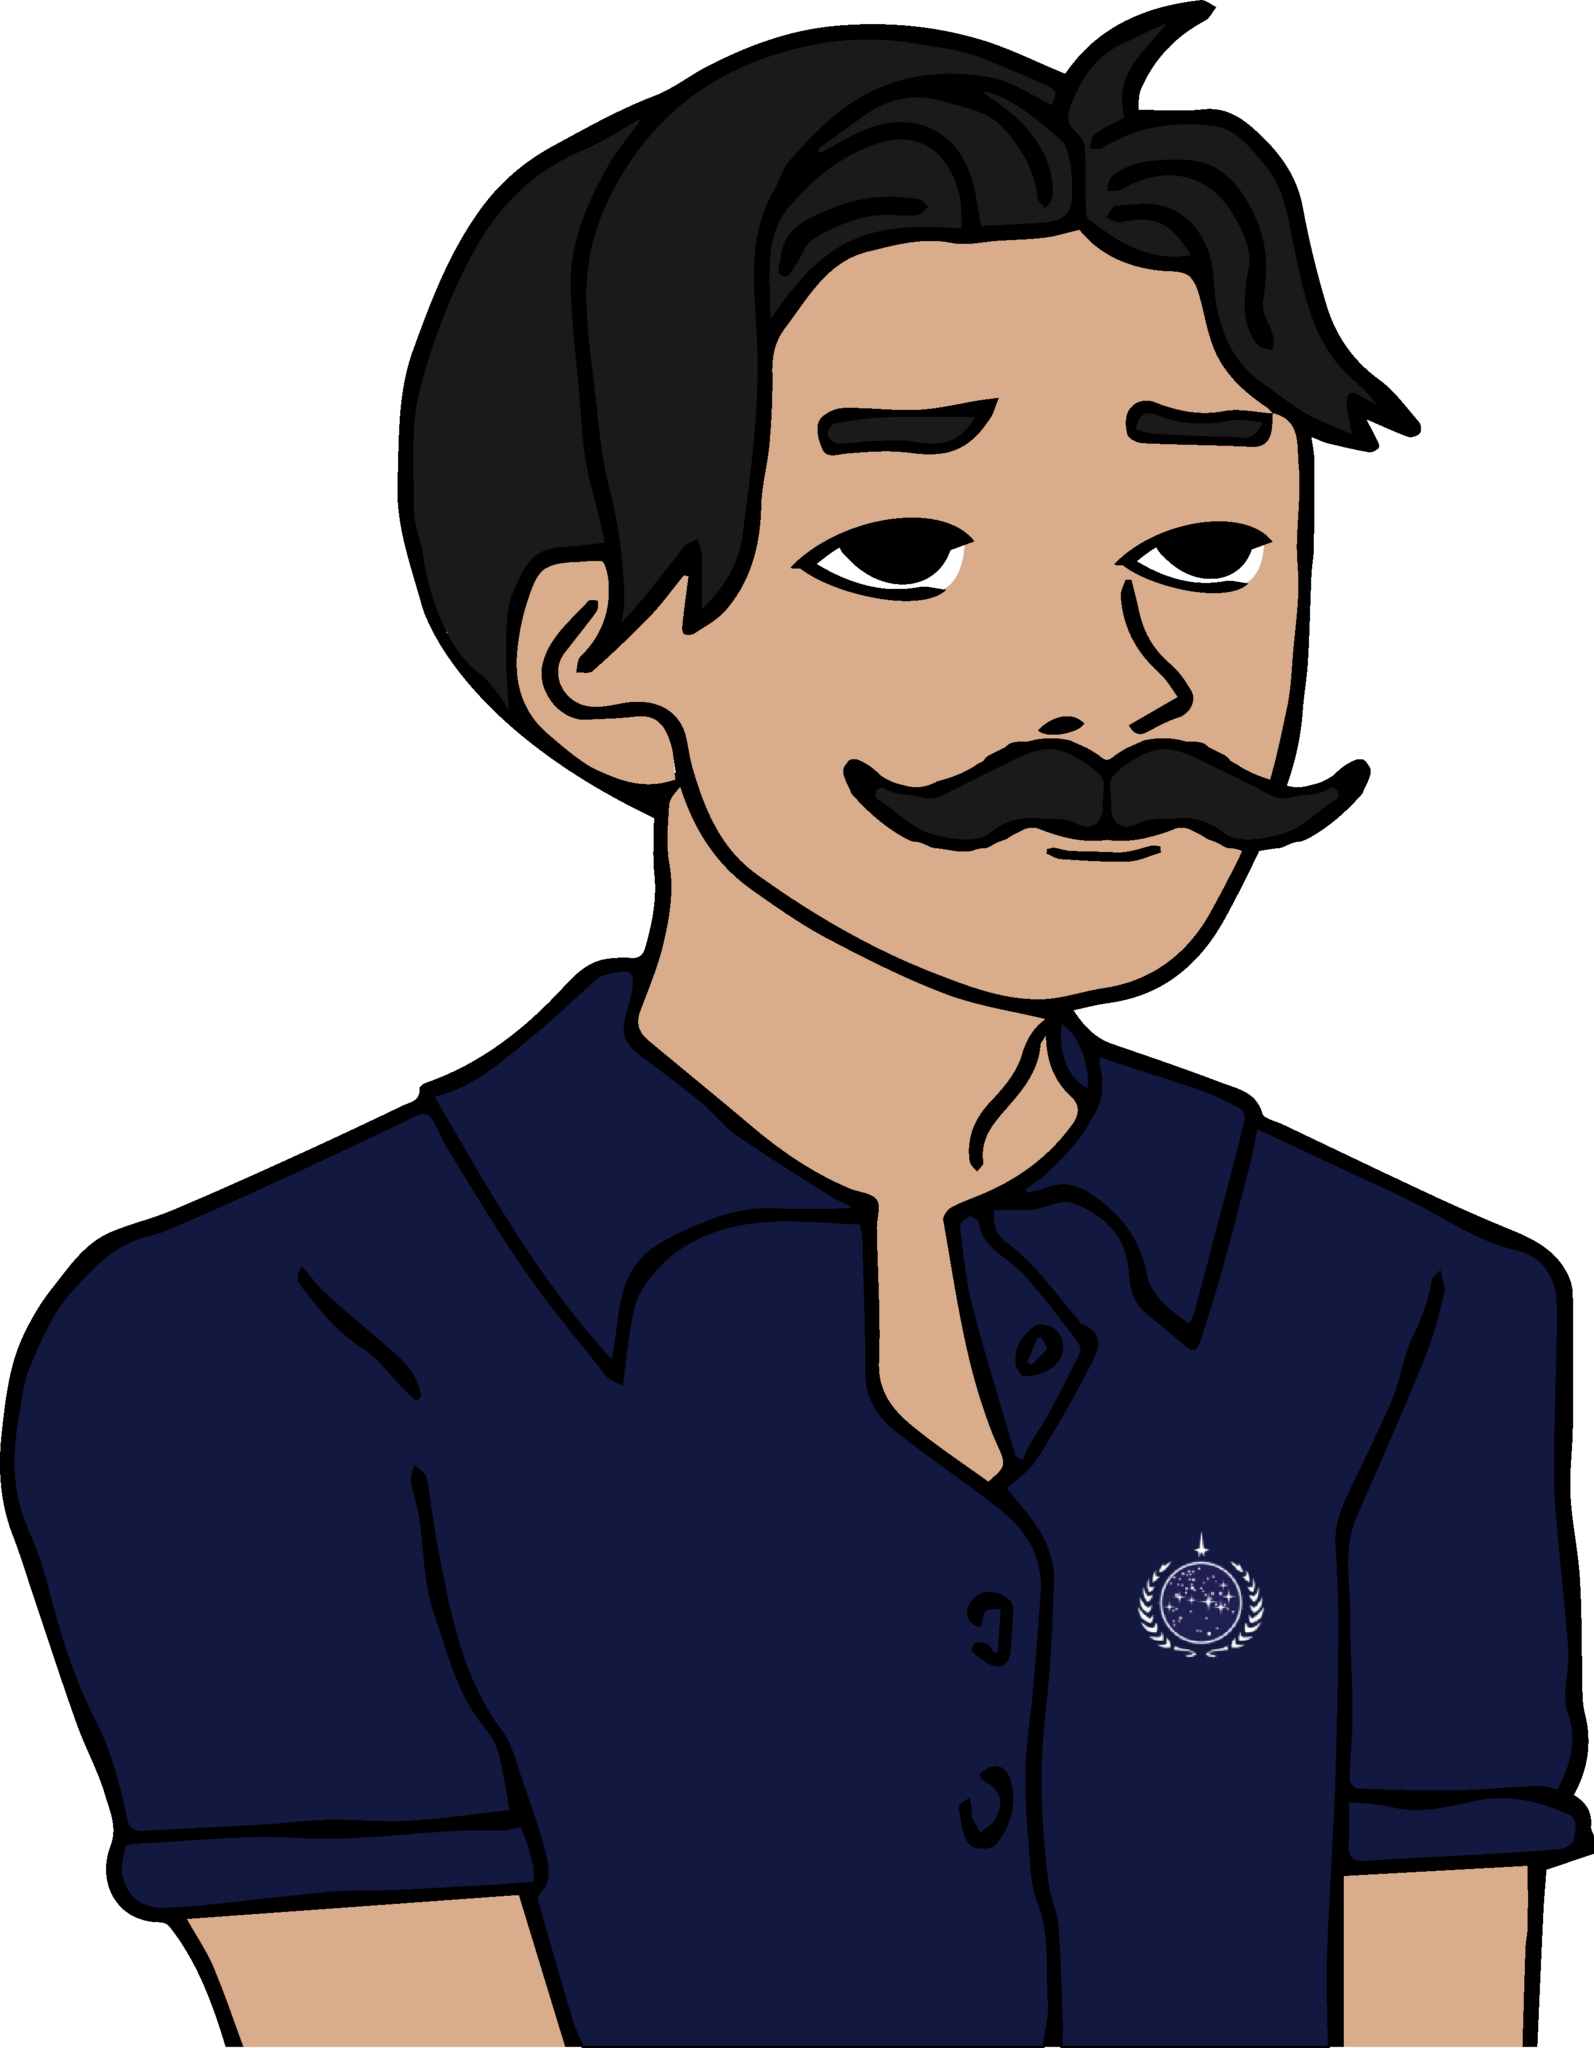
Label: 5_Trad_Boywife